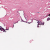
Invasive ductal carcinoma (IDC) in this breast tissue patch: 0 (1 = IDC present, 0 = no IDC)